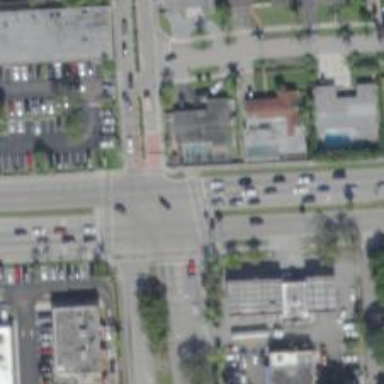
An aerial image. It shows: Marked road crossing.